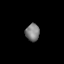
Tissue: lung
Cell type: Epithelial cells
Senescence score: 0.142
Nuclear area (px): 239
Mean DAPI intensity: 127.222